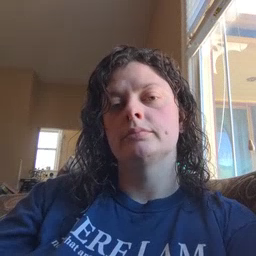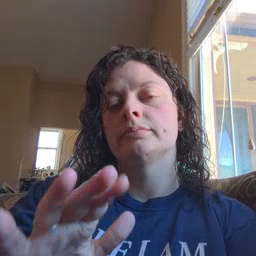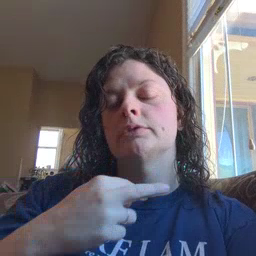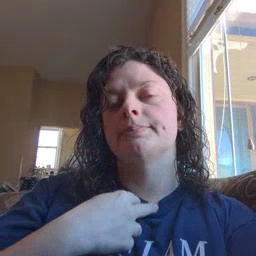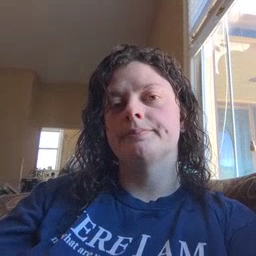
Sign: stuck